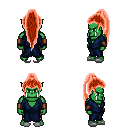
a pixel art fantasy rpg character, male body template, orc, green skin, blue robe, gold greaves, red extra-long topknot hairstyle, leather bracers, white slippers, four views (front, back, left, right), 2x2 character sprite sheet, small pixel art, hard edges, no anti-aliasing